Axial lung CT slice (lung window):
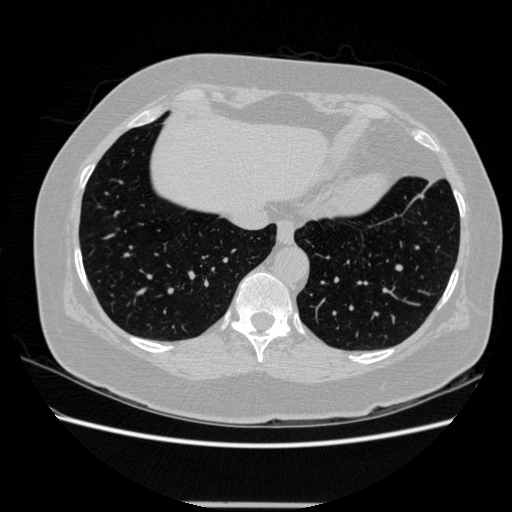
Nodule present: no